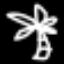
Label: palm tree